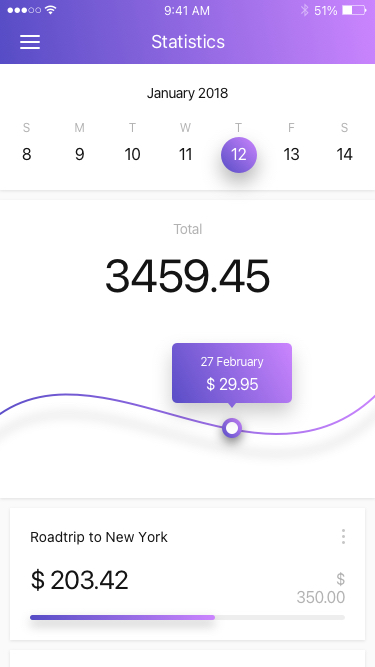
Text in this UI design:
$ 350.00
$ 203.42
Roadtrip to New York
$ 29.95
27 February
3459.45
Total
S
8
M
9
T
10
W
11
T
12
F
13
S
14
January 2018
Statistics